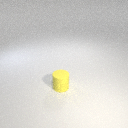
small yellow rubber cylinder